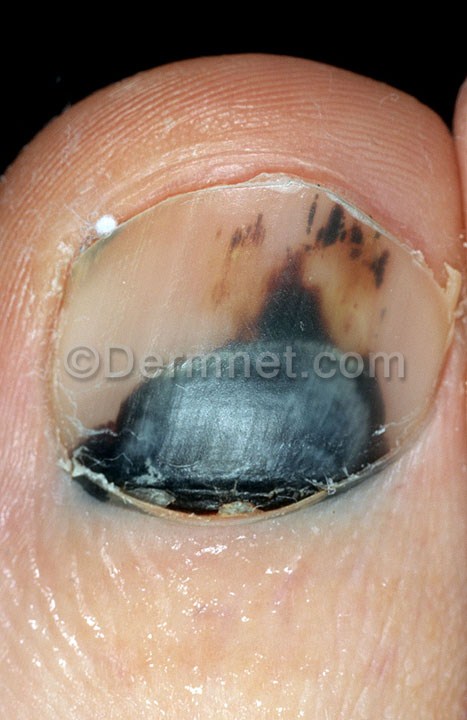
Disease: Nail Fungus and other Nail Disease